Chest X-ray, PA view. Patient: 26 years old, sex M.
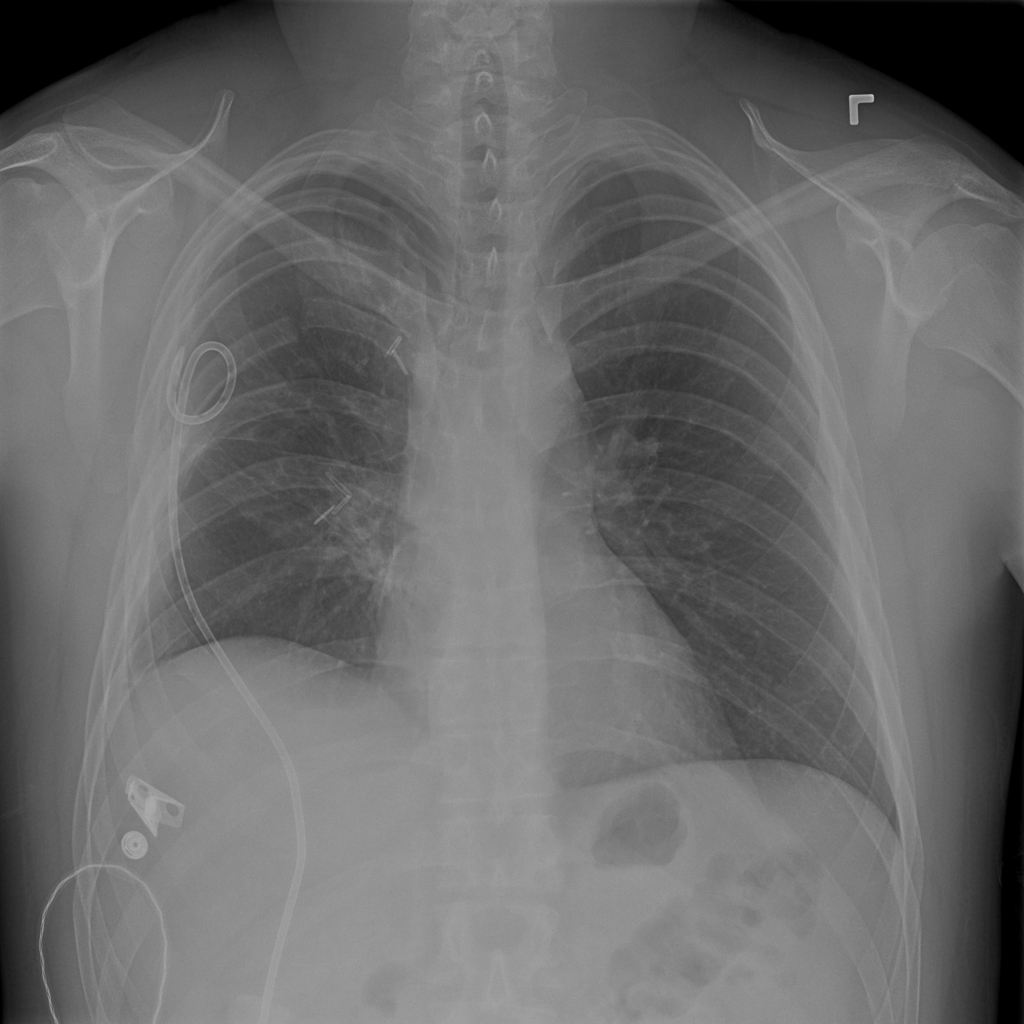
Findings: No Finding